Question: I am having one Delphi XE2 project to write something in registry key. So I have defined the following codes :
'''
procedure TMainForm.BitBtn01Click(Sender: TObject);
var
RegistryEntry: TRegistry;
begin
RegistryEntry:= TRegistry.Create(KEY_READ);
RegistryEntry.RootKey:= HKEY_LOCAL_MACHINE;
if (not RegistryEntry.KeyExists('Software\MyCompanyName\MyName')) then
begin
RegistryEntry.Access:= KEY_WRITE;
RegistryEntry.OpenKey('Software\MyCompanyName\MyName',True);
end;
RegistryEntry.CloseKey();
RegistryEntry.Free;
end;
'''
If any string addition I have defined the following codes :
'''
if (not RegistryEntry.KeyExists('Licenced To')) then
begin
RegistryEntry.WriteString('Licenced To', 'MySurname MyFirstName');
end;
'''

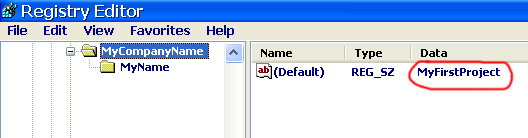
Answer: that desired behavoir for 32-Bit applications.
If you need to write to 64-Bit root you can use KEY_WOW64_64KEY;
In any case you will need elevated rights for writung to HKEY_LOCAL_MACHINE
'''
RegistryEntry.Access:= KEY_WRITE or KEY_WOW64_64KEY;
'''